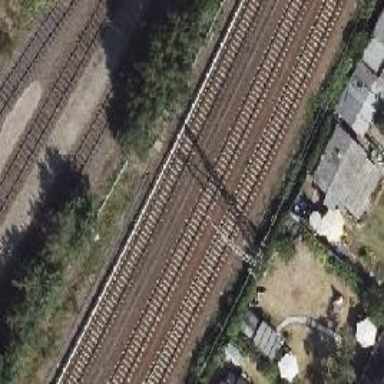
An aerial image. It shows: Milestone along the railway with catenary mast.